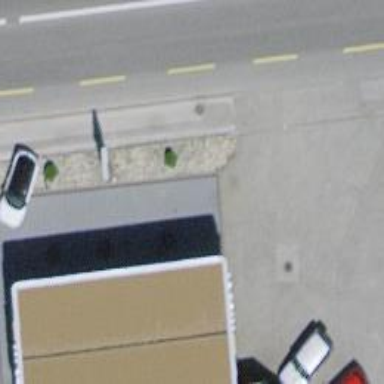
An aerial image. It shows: Fuel station.